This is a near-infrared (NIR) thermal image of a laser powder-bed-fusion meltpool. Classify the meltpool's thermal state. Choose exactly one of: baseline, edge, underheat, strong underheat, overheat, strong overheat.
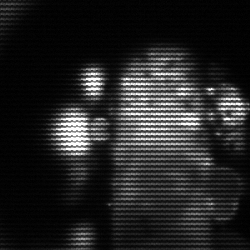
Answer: strong underheat